Question: I have a problem that I cannot solve.
If I execute the function 2 or 3 time whit this:
'''
Core:CreateButton({ Name = "Spell__Slot", Slot = 1, OffSetY = 0, OffSetX = 0, }) Core:CreateButton({ Name = "Item__Slot", Slot = 2, OffSetY = 50, OffSetX = 0, }) Core:CreateButton({ Name = "Mount__Slot", Slot = 3, OffSetY = 0, OffSetX = 50, }) Core:CreateButton({ Name = "Pet__Slot", Slot = 4, OffSetY = 50, OffSetX = 50, })
'''
all table "SavedData" is rewrite by the last:

'''
function Core:CreateButton(Saved)
-- Usage.
if type(Saved) ~= 'table' and type(Saved.Name) ~= 'string' and type(Saved.Slot) ~= 'number' then
print("Core:CreateButton({Saved}): Button must have a valid Name[string] and Slot[number].")
return
end
-- Create Table.
if not self.Region then self.Region = {} end
if not self.Region[Saved.Slot] then
-- Unique Table.
self.Region[Saved.Slot] = {}
self.Region[Saved.Slot].Data = {}
self.Region[Saved.Slot].Region = {}
self.Region[Saved.Slot].SavedData = DefaultValue
-- Table Merge.
for key, value in pairs(Saved) do
self.Region[Saved.Slot].SavedData[key] = value
end
end end
'''
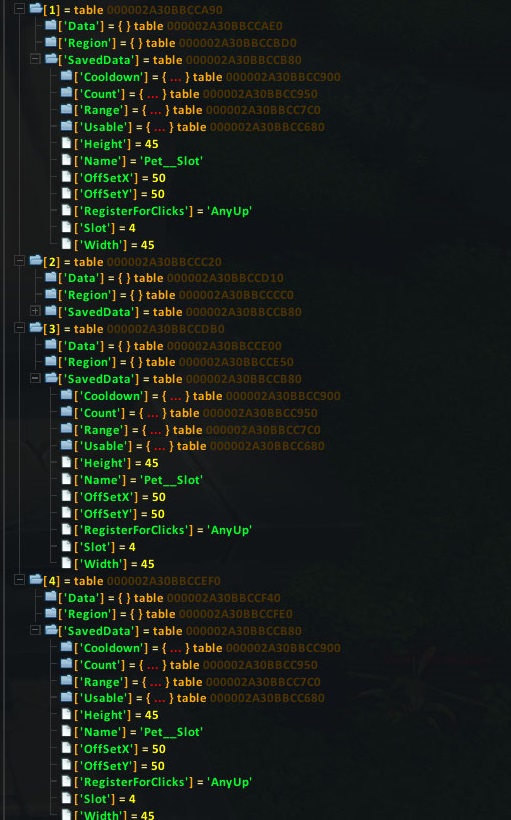
Answer: Replace
'''
self.Region[Saved.Slot].SavedData = DefaultValue
-- Table Merge.
for key, value in pairs(Saved) do
self.Region[Saved.Slot].SavedData[key] = value
end
'''
with
'''
self.Region[Saved.Slot].SavedData = {}
-- Table Merge.
for key, value in pairs(DefaultValue) do
self.Region[Saved.Slot].SavedData[key] = value
end
-- Table Merge.
for key, value in pairs(Saved) do
self.Region[Saved.Slot].SavedData[key] = value
end
'''